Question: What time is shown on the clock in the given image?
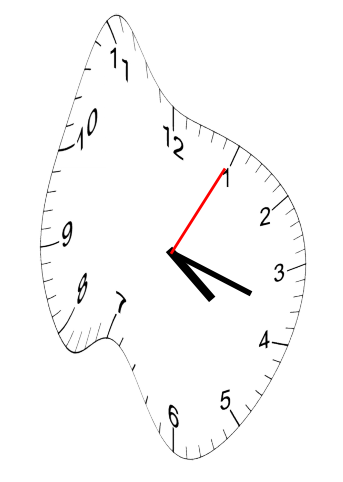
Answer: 04:18:05